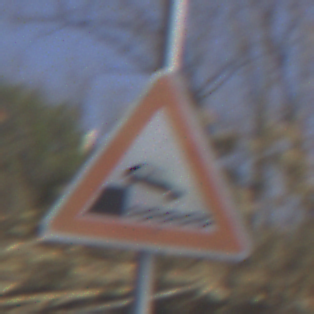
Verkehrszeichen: Ufer
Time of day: Midday
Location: Outdoor (Nature)
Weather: Clear
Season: NotSpecified
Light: Natural